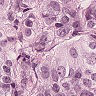
Metastatic tissue present: yes